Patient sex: M
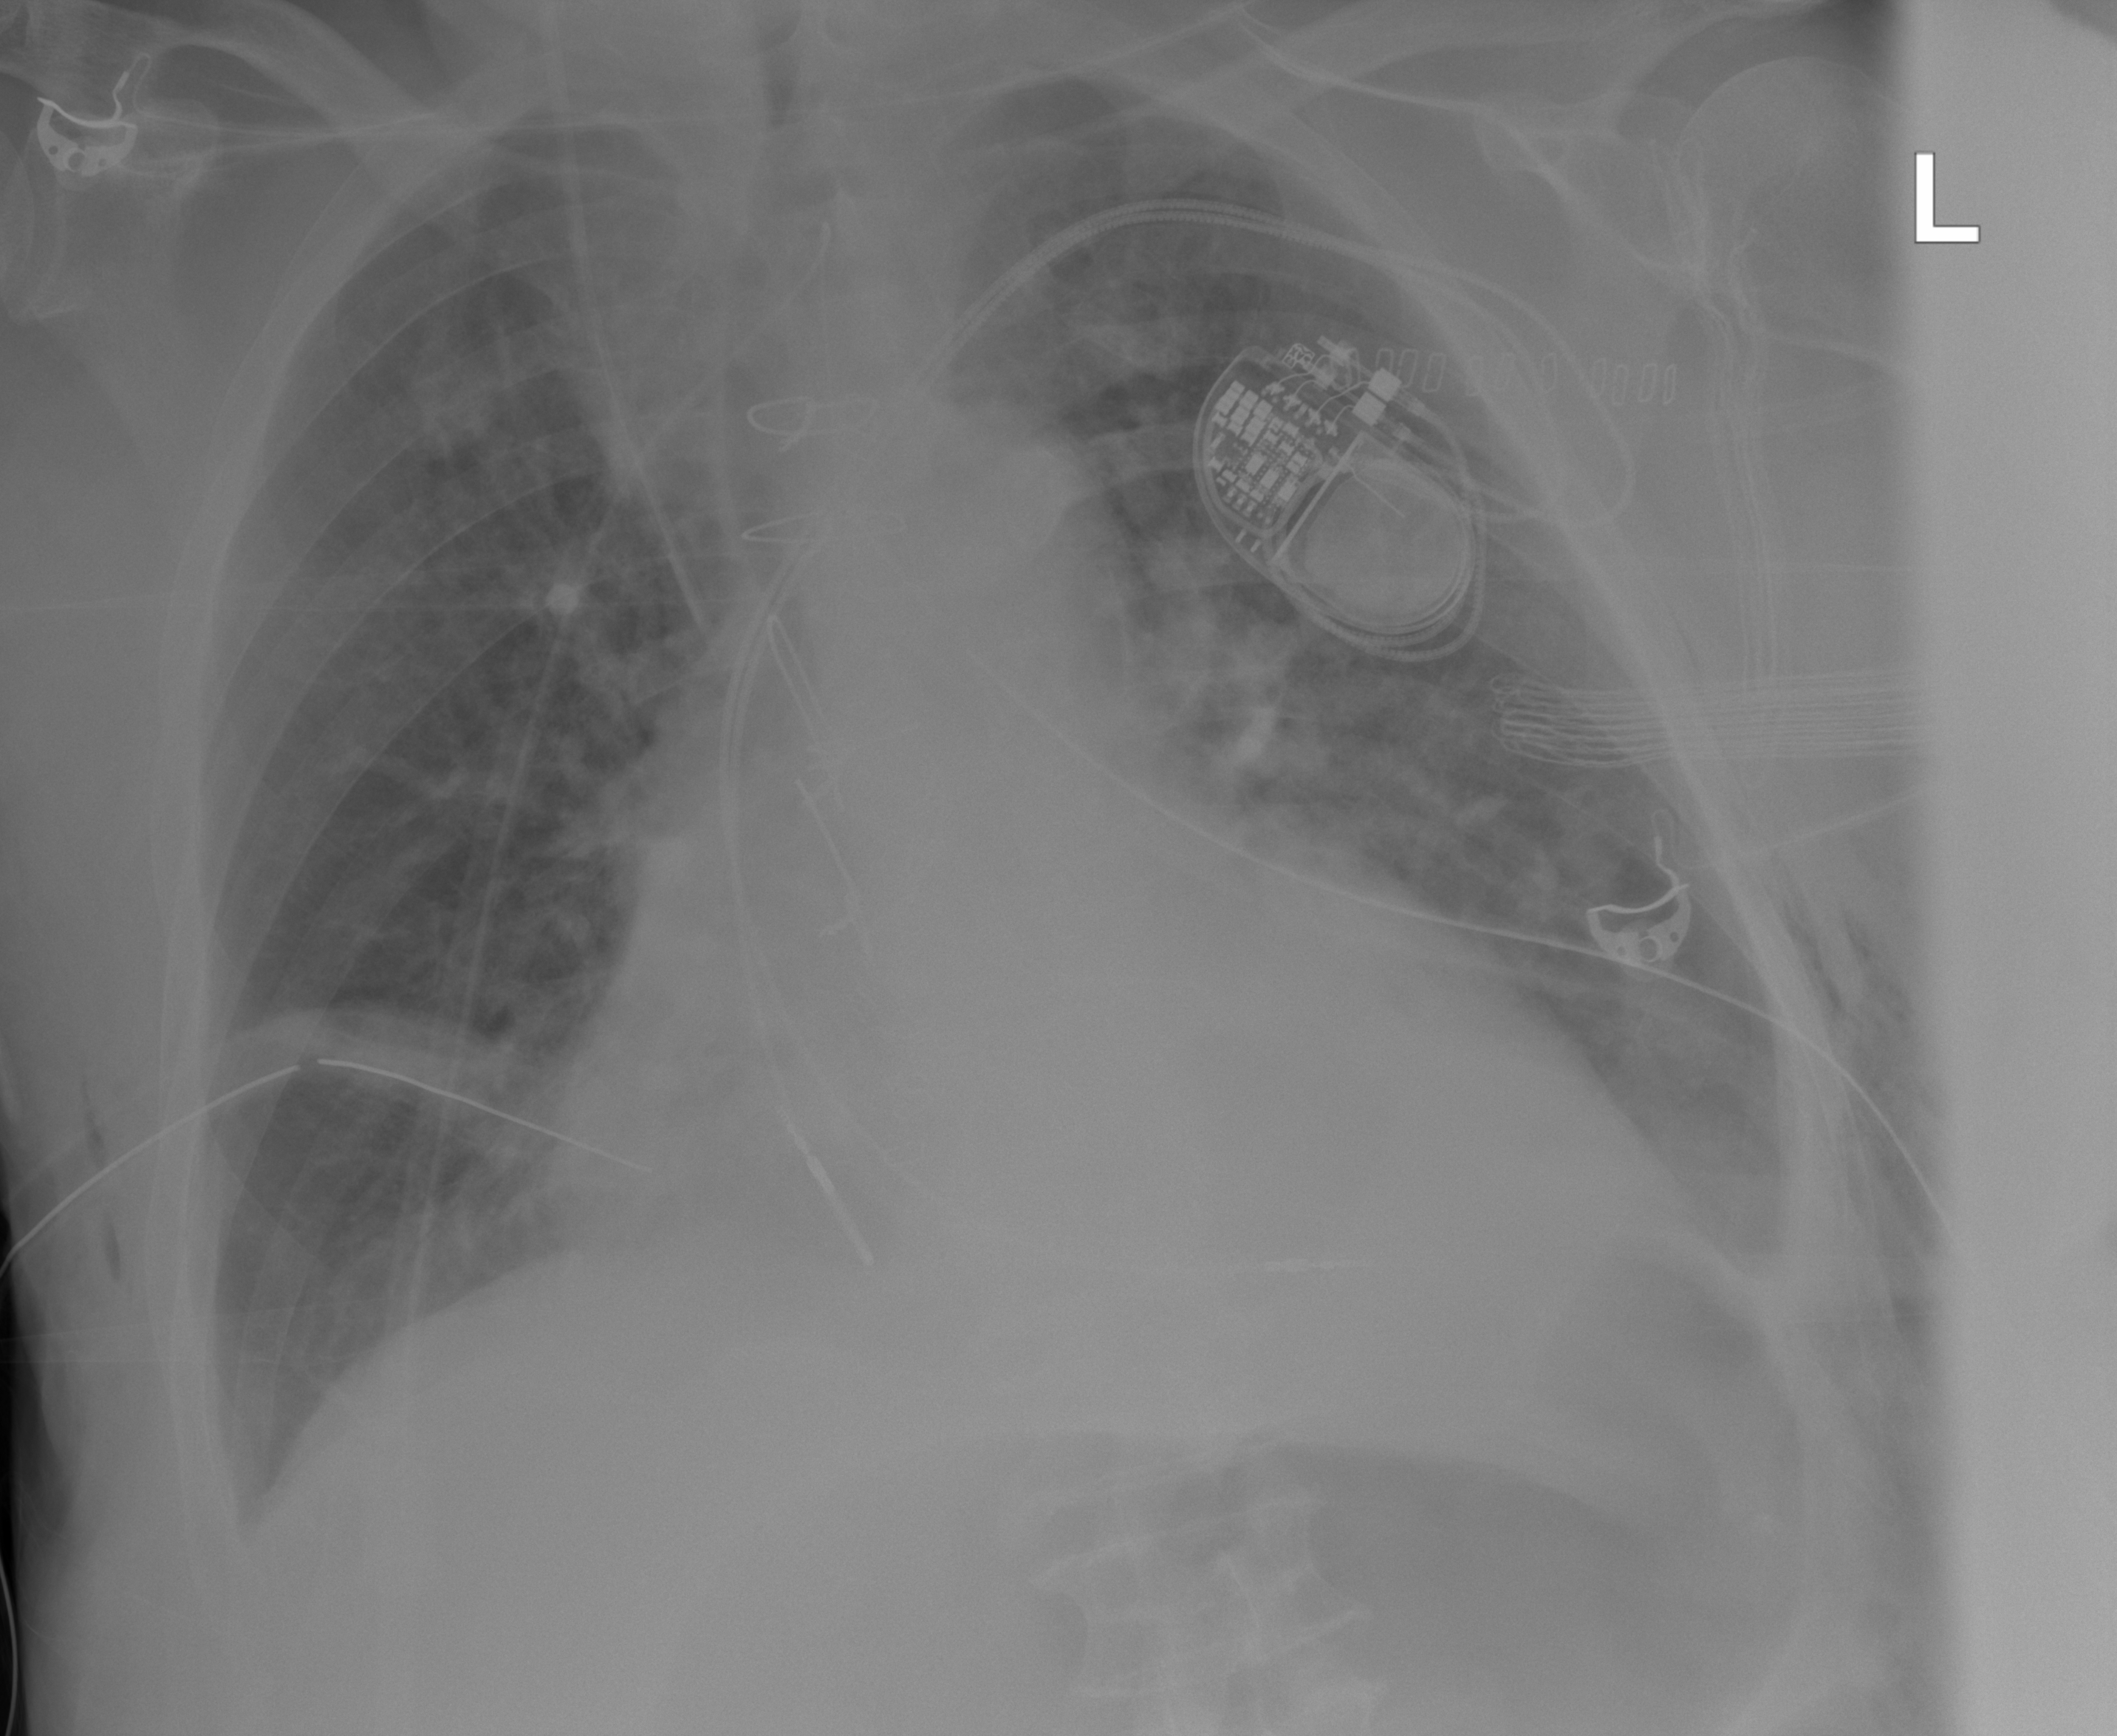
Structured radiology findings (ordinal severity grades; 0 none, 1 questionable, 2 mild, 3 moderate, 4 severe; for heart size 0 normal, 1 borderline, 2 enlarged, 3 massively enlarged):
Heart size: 2
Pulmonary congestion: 2
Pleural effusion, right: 0
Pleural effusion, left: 2
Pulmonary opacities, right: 2
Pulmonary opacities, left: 2
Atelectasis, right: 0
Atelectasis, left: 2